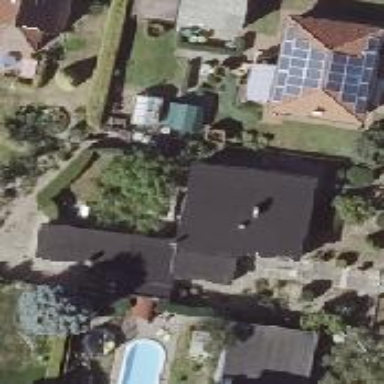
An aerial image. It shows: Detached building with skillion roof shape.